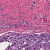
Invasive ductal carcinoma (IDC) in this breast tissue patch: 0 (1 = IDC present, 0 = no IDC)